Aerial crown-view tile of a tropical tree (Barro Colorado Island, Panama), acquired 20240611:
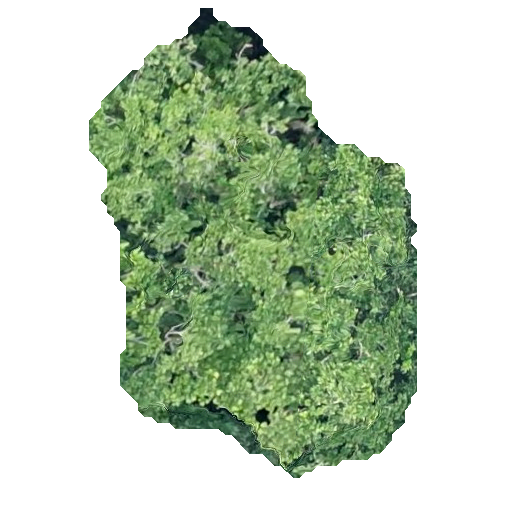
Species: Anacardium excelsum
GBIF accepted scientific name: Anacardium excelsum
Crown area: 167.186 m²